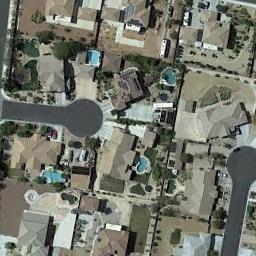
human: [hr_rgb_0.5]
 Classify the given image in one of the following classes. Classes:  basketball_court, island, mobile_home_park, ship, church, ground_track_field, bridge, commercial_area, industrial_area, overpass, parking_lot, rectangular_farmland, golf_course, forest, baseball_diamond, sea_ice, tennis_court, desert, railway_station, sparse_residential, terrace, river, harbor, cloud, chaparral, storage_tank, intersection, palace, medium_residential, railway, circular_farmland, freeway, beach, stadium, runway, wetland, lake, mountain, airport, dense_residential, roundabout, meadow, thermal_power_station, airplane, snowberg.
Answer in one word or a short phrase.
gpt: dense_residential